Interaction volume radius: 5 \u00c5
Interaction volume height: 10 \u00c5
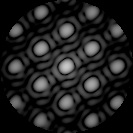
Disorder parameter: 0.01973